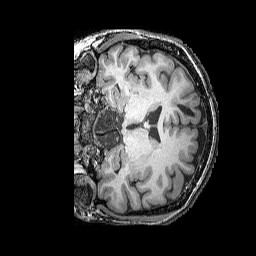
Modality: T1w
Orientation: coronal
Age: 40
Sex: female
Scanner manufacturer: siemens
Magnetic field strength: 3 T
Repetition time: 2.25 s
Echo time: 0.00415 s